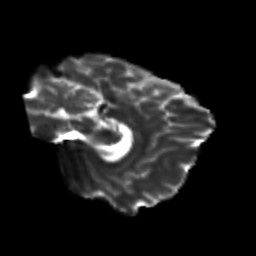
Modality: T2w
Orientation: sagittal
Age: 22
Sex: male
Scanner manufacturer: siemens
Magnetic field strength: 3 T
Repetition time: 3.5 s
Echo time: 0.113 s